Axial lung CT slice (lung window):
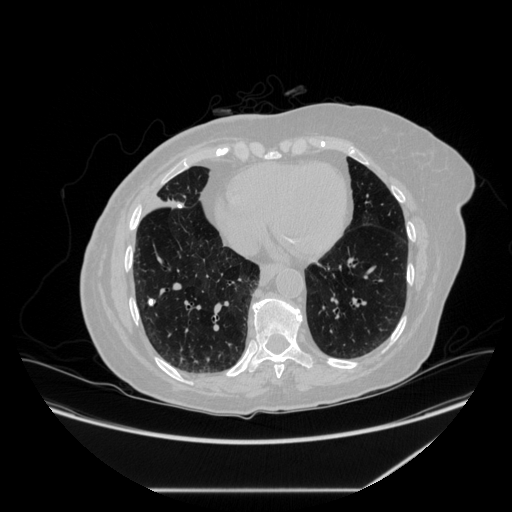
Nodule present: yes
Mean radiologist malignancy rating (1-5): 1.5